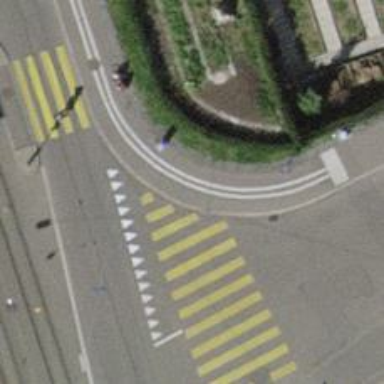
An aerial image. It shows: Kerb barrier.